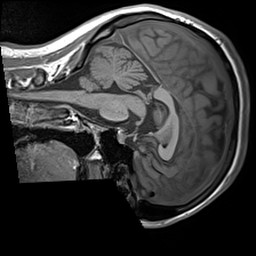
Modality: T1w
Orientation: sagittal
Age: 24
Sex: male
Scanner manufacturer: siemens
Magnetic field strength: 3 T
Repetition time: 1.6 s
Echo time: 0.00236 s